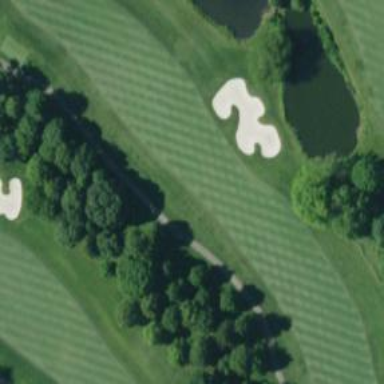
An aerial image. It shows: Golf fairway surrounded by grass.